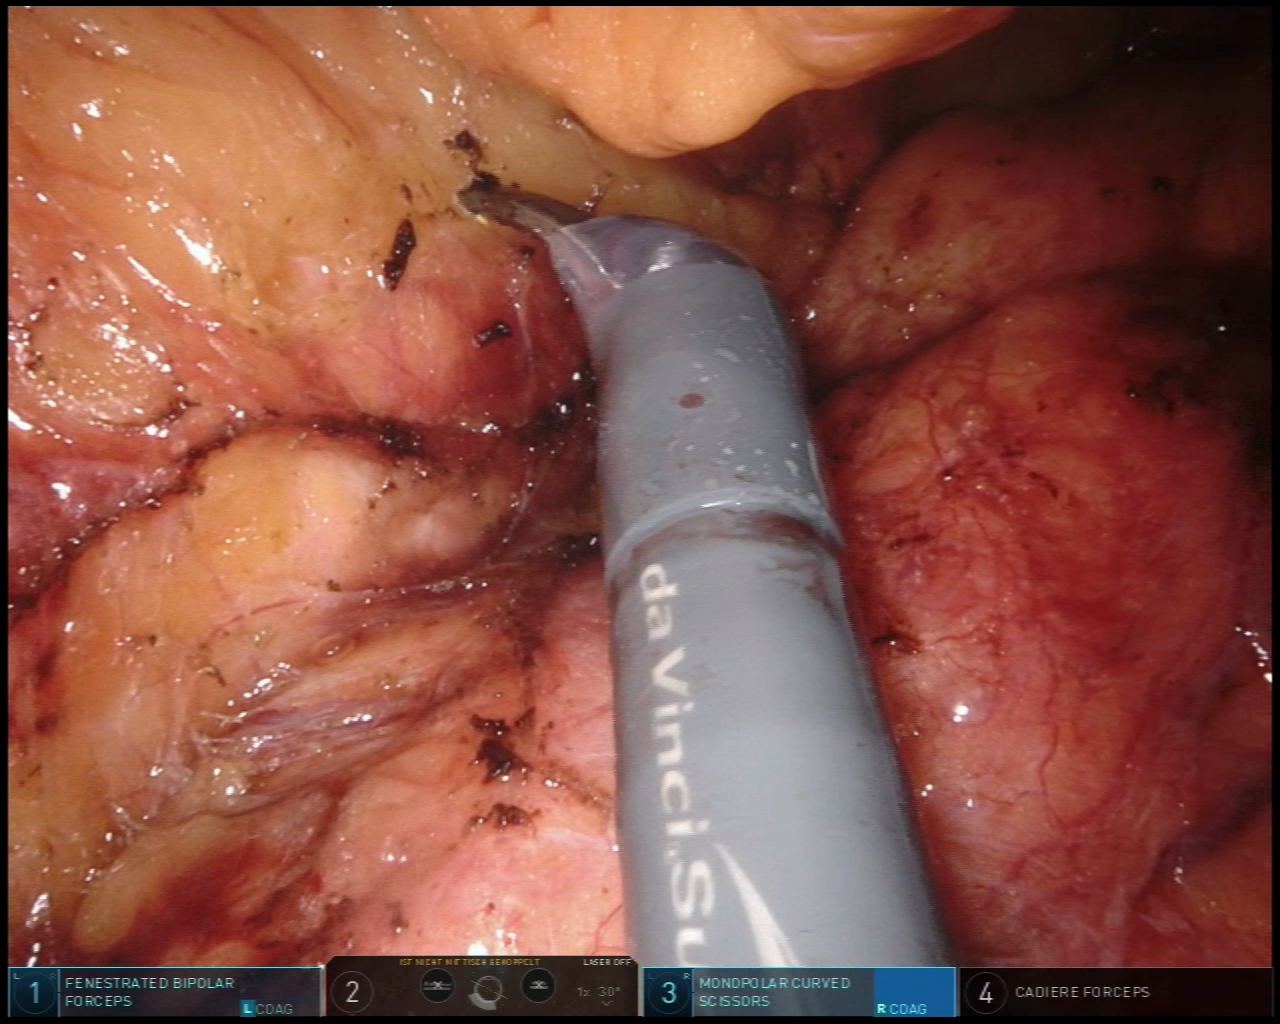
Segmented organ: pancreas
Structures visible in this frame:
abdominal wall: no
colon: no
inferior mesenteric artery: no
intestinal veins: no
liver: no
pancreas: yes
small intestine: no
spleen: no
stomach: no
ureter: no
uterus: no
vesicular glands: no